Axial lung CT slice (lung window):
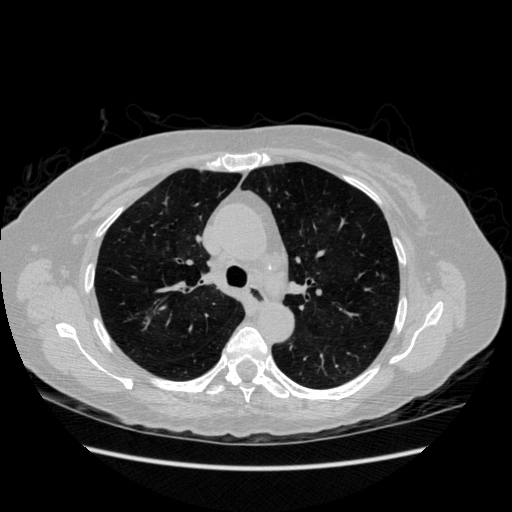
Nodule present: no